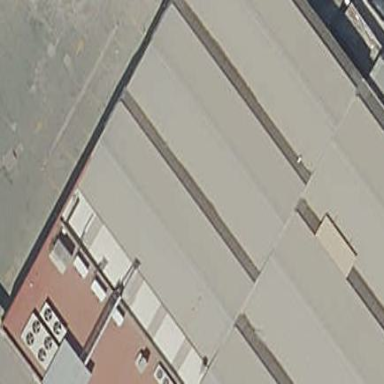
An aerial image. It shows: Industrial building.